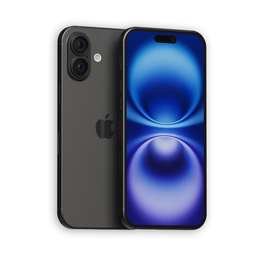
Label: electronics